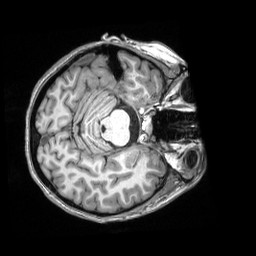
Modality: T1w
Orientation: axial